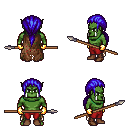
a pixel art fantasy rpg character, male body template, orc, green skin, brown tattered cape, red pants, blue ponytail hairstyle, gold gloves, brown shoes, spear, four views (front, back, left, right), 2x2 character sprite sheet, small pixel art, hard edges, no anti-aliasing